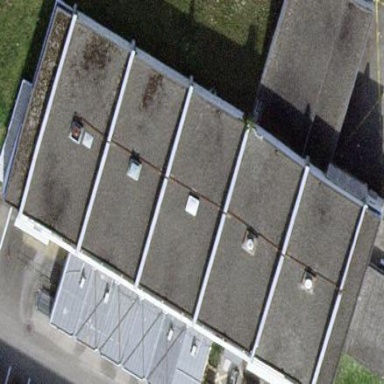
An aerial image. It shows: University building with flat roof.